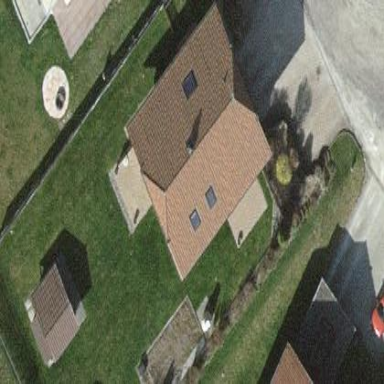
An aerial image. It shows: Half-hipped roof building.